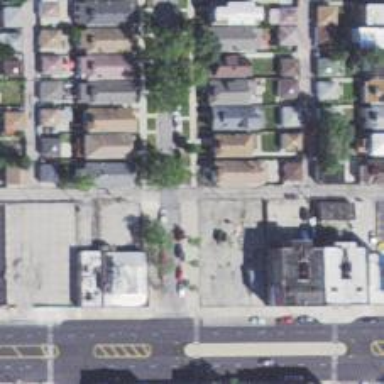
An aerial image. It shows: Alley classified as service road.